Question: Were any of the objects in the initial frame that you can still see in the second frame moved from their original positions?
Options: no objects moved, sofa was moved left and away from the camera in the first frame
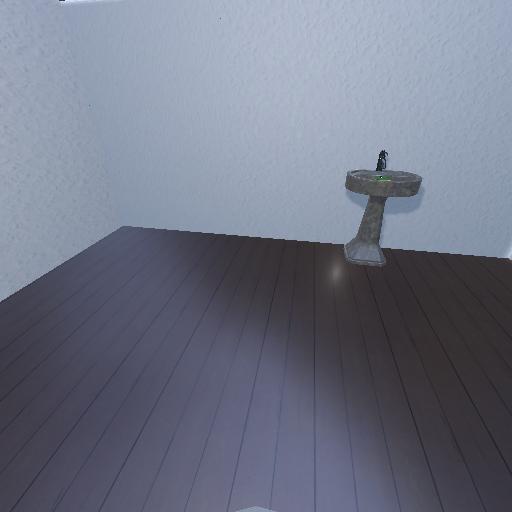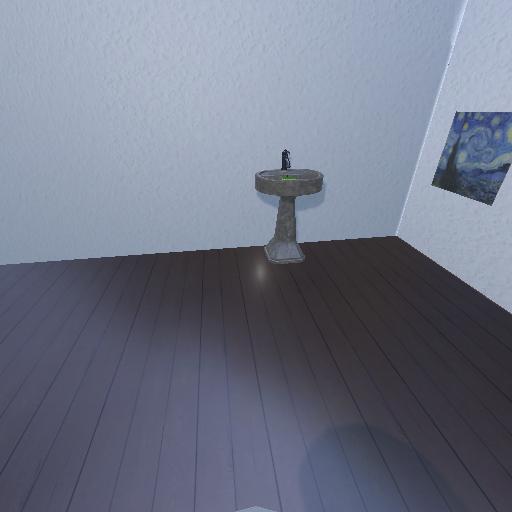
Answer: no objects moved